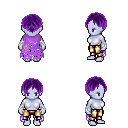
a pixel art fantasy rpg character, female body template, dark elf, purple skin, maroon tattered cape, gold greaves, purple parted hairstyle, white cloth bandages, four views (front, back, left, right), 2x2 character sprite sheet, small pixel art, hard edges, no anti-aliasing